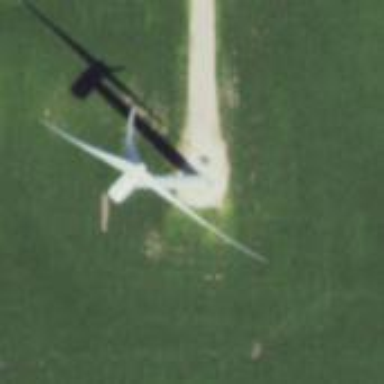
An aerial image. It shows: Wind generator powered by wind. The generator type is horizontal axis and it uses wind turbines.